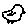
Label: bird